Interaction volume radius: 5 \u00c5
Interaction volume height: 10 \u00c5
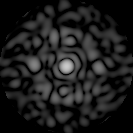
Disorder parameter: 0.7903